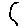
Label: moon